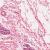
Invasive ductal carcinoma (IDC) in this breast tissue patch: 0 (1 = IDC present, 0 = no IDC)